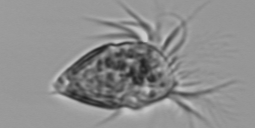
Label: Strombidium_morphotype1